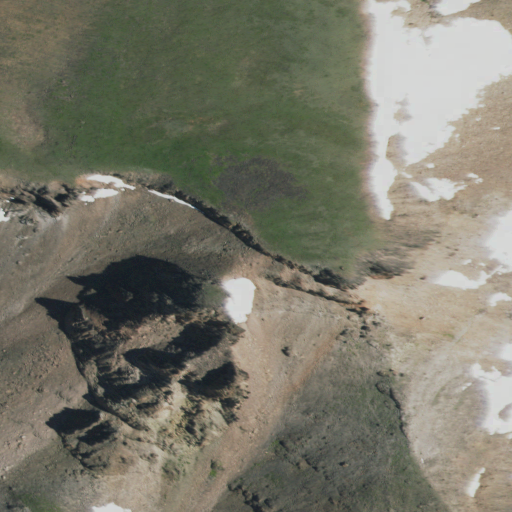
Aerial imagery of mountain in Wyoming named Fortress Mountain containing grassland and barren land